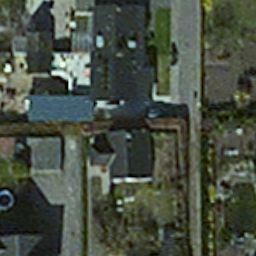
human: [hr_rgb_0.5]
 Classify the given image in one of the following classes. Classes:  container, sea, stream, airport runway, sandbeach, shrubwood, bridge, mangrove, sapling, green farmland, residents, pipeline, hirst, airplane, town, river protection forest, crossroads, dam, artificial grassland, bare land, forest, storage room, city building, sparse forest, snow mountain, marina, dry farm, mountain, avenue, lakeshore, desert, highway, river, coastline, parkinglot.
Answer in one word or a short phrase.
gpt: residents